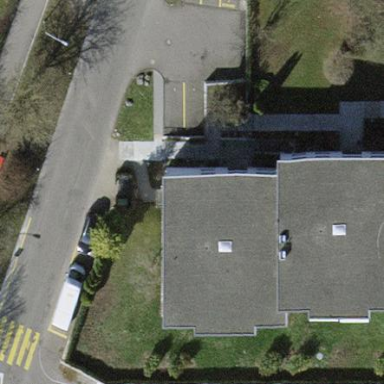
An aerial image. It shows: Terrace building.